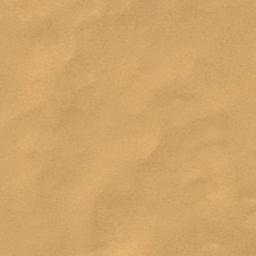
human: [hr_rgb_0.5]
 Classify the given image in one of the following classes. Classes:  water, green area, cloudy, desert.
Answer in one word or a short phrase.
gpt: desert